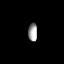
Tissue: prostate
Cell type: Epithelial cells
Senescence score: 0.3096
Nuclear area (px): 155
Mean DAPI intensity: 166.335